Question: I am using a Bootstrap table. But my table is not aligned in the center of the page. I want to align it to the center of the page.
Here is the view:

The data table is center at the right but on the left, it goes out from the center position. I want to make the whole datatable center aligned
Here is my code...
'''
{% extends 'navigation.html' %}
{% load static %}
{% block body %}
<script src="https://code.jquery.com/jquery-3.5.1.js"></script>
<script src="https://cdn.datatables.net/1.10.22/js/jquery.dataTables.min.js"></script>
<script src="https://cdn.datatables.net/1.10.22/js/dataTables.bootstrap4.min.js"></script>
<link rel="stylesheet" href="https://cdnjs.cloudflare.com/ajax/libs/twitter-bootstrap/4.5.2/css/bootstrap.css">
<link rel="stylesheet" href="https://cdn.datatables.net/1.10.22/css/dataTables.bootstrap4.min.css">
<script>
$(document).ready(function() {
$('#example').DataTable();
} );
</script>
<div class="container mt-5">
<h2 class="text-center">VIEW ALL NOTES</h2>
<HR>
<table class="table table-bordered center " align="center" id="example">
<thead>
<tr>
<th>Sr. No.</th>
<th>Uploaded By</th>
<th>Uploading Date</th>
<th>Branch</th>
<th>Subject</th>
<th>Download</th>
<th>File Type</th>
<th>Description</th>
<th>Status</th>
<th>Assign Status</th>
<th>Action</th>
</tr>
</thead>
<tbody >
{% for i in notes %}
<tr>
<td>{{forloop.counter}}</td>
<td>{{i.user.username}}</td>
<td>{{i.uploadingdate}}</td>
<td>{{i.branch}}</td>
<td>{{i.subject}}</td>
<td><a href="{{i.notesfile.url}}" class="btn btn-success" download>Download</a></td>
<td>{{i.filetype}}</td>
<td>{{i.description}}</td>
<td>{{i.status}}</td>
<td><a href="{% url 'assign_status' i.id %}" class="btn btn-success" >Assign&nbsp;Status</a></td>
<td><a href="{% url 'delete_notes' i.id %}" class="btn btn-danger" onclick="return confirm('Are you sure?')">Delete</a></td>
</tr>
{% endfor %}
</tbody>
</table>
</div>
{% endblock %}
'''
Thanks in advance...
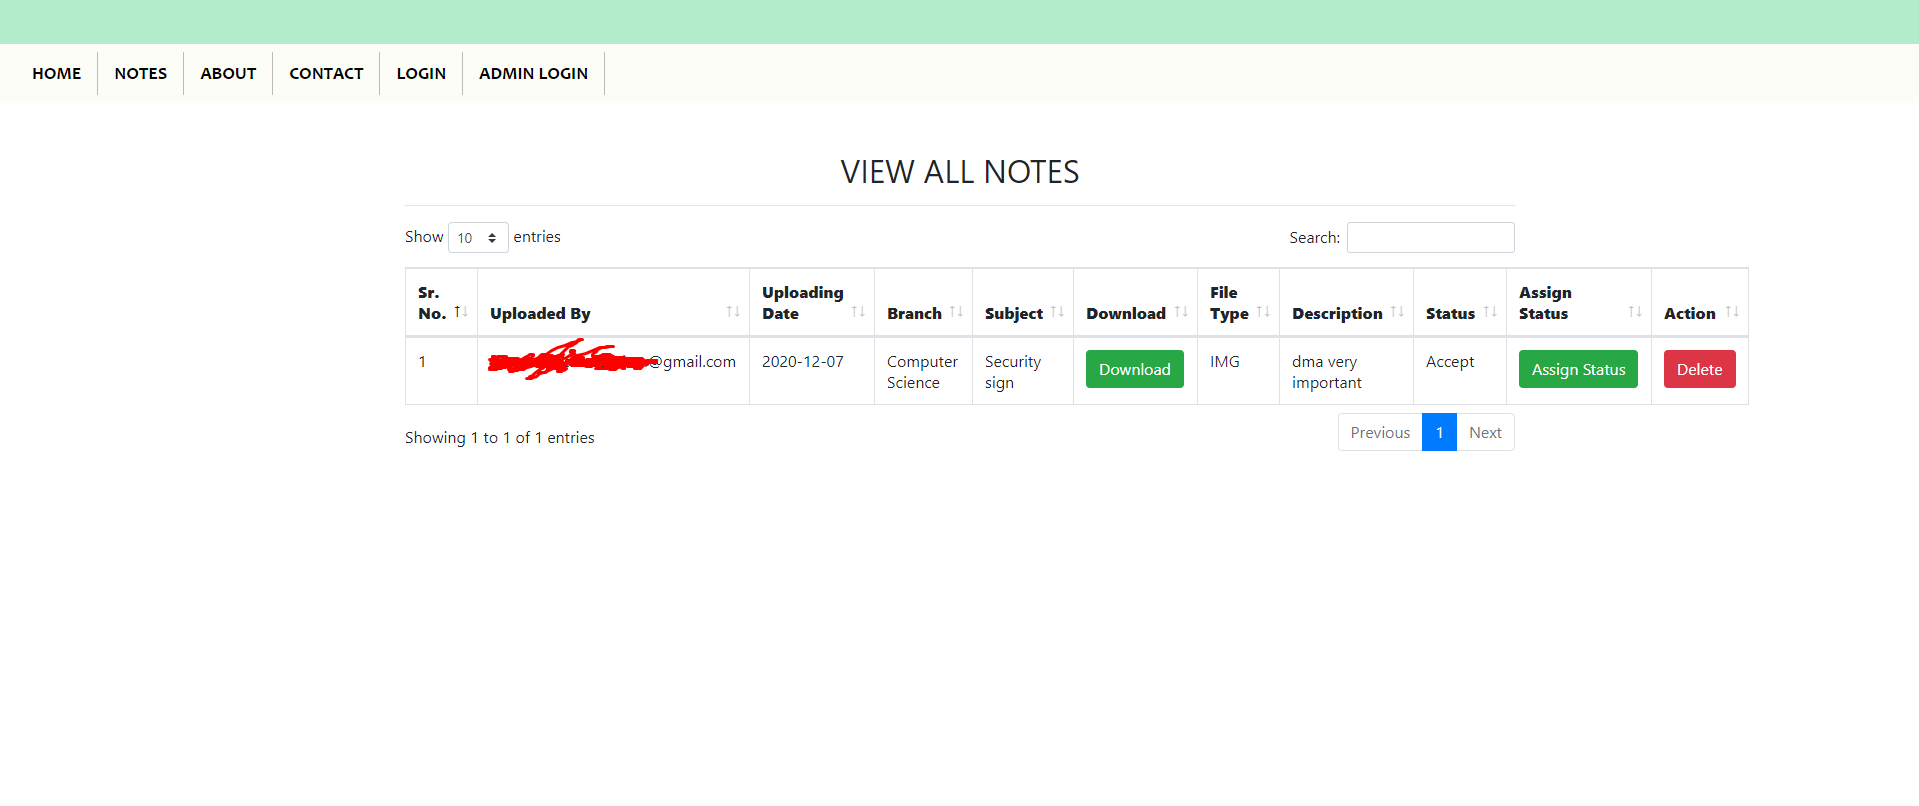
Answer: I fixed the issue with this change
'''
<div class="mt-5 table-fixed container-fluid ">
<table class="table table-bordered center" align="center" id="example">
...
</table>
</div>
'''
btw thanks @Jone for the reply